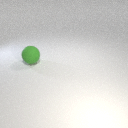
large green rubber sphere